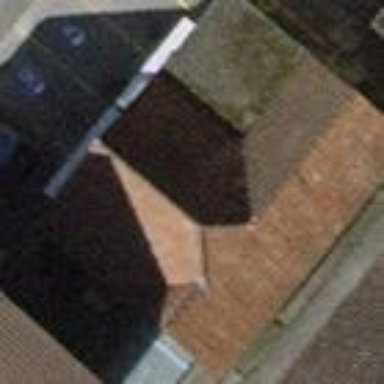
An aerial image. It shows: Building with gabled roof.